Question: What is the value of the measurement in the image?
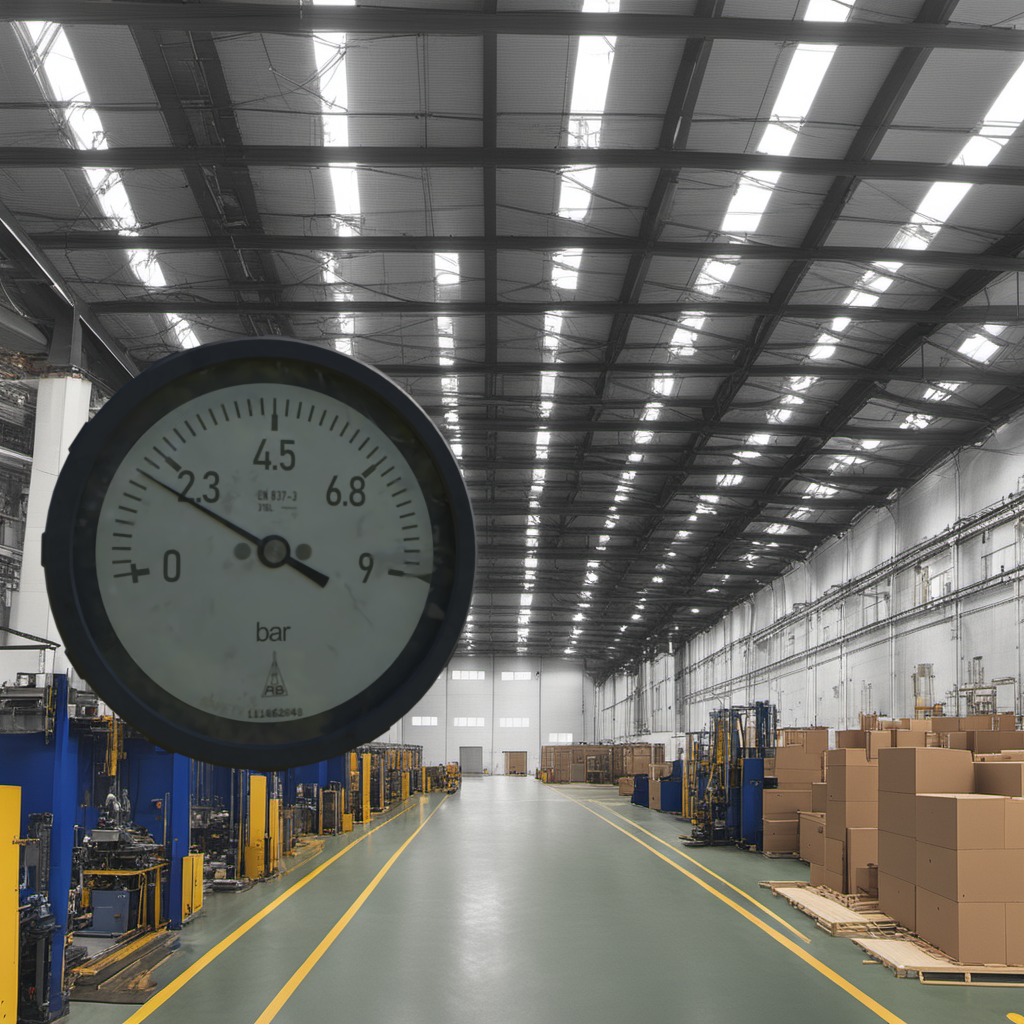
Answer: The result is 1.86
Question: What is the range of this measurement?
Answer: The range is from 0 to 9
Question: What is the minimum and maximum value of this measurement?
Answer: The minimum value is 0 and the maximum value is 9